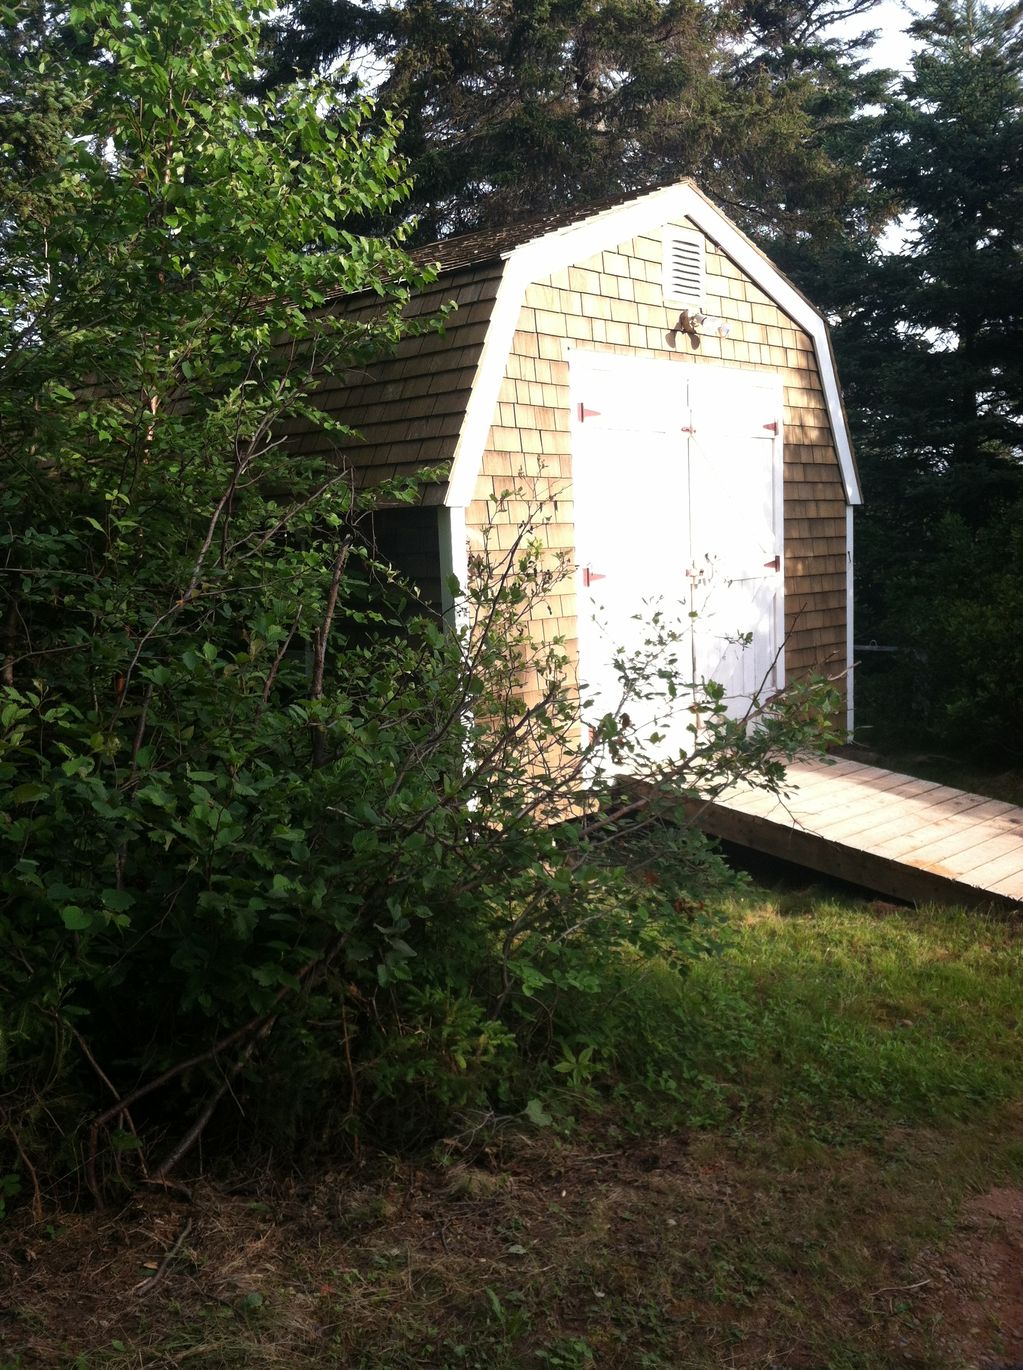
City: charlottetown